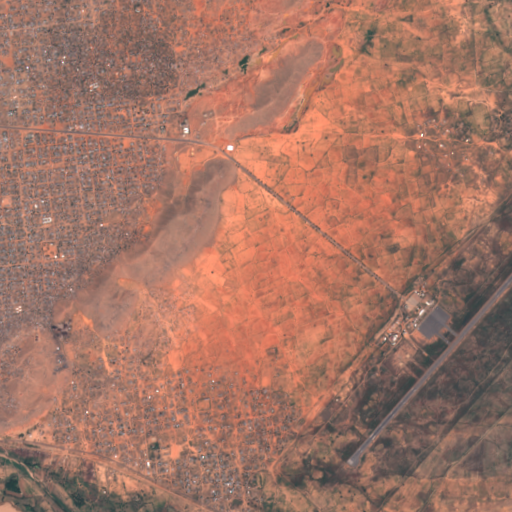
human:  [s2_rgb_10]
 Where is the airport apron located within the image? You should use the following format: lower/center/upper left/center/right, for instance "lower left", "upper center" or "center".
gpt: The airport apron is located in the lower right of the image.
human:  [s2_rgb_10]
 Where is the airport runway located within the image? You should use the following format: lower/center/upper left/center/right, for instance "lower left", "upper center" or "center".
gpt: The airport runway is located in the lower right of the image.
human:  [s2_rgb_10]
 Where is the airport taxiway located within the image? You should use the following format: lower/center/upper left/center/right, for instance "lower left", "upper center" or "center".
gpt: The airport taxiway is located in the lower right of the image.
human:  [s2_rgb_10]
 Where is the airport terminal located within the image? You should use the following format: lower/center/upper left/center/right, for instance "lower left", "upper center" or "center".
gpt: The airport terminal is located in the center right of the image.
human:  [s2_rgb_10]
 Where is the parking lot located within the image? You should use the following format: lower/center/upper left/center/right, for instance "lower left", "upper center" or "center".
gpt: The parking lot is located in the center right of the image.
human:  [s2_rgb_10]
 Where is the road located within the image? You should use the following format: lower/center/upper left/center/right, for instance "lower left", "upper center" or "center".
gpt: There is no road in the image.